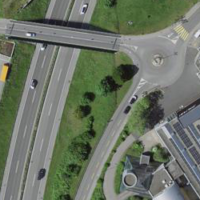
EUNIS habitat code: 57
Species observed at this site:
Lysimachia vulgaris